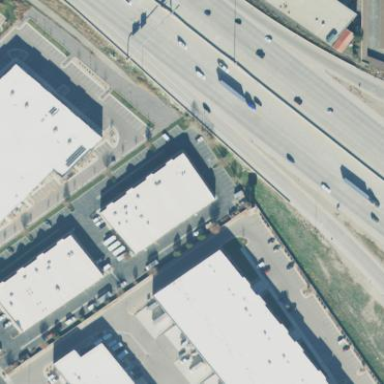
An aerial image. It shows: Commercial building.